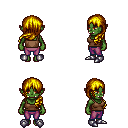
a pixel art fantasy rpg character, female body template, orc, green skin, brown pirate shirt, magenta pants, blonde left-swept hairstyle, metal boots, four views (front, back, left, right), 2x2 character sprite sheet, small pixel art, hard edges, no anti-aliasing